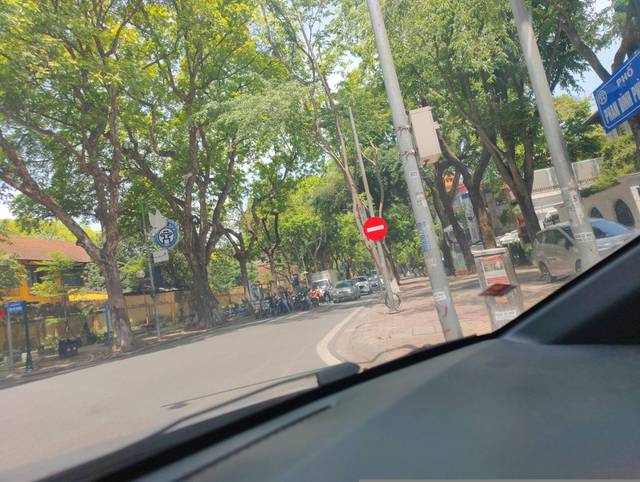
Region: Vietnam
Coordinates: 21.041, 105.842